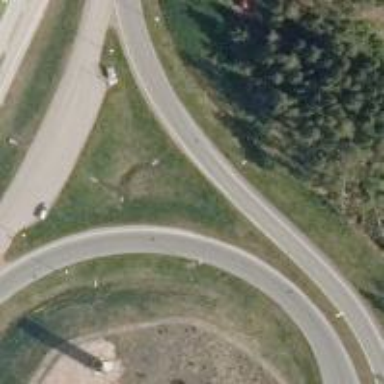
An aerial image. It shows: Asphalt trunk link road.